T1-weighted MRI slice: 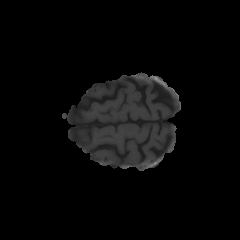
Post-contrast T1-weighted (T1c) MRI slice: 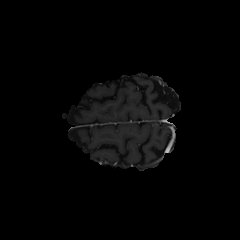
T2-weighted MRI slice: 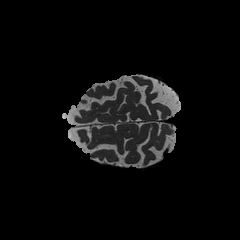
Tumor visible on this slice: no